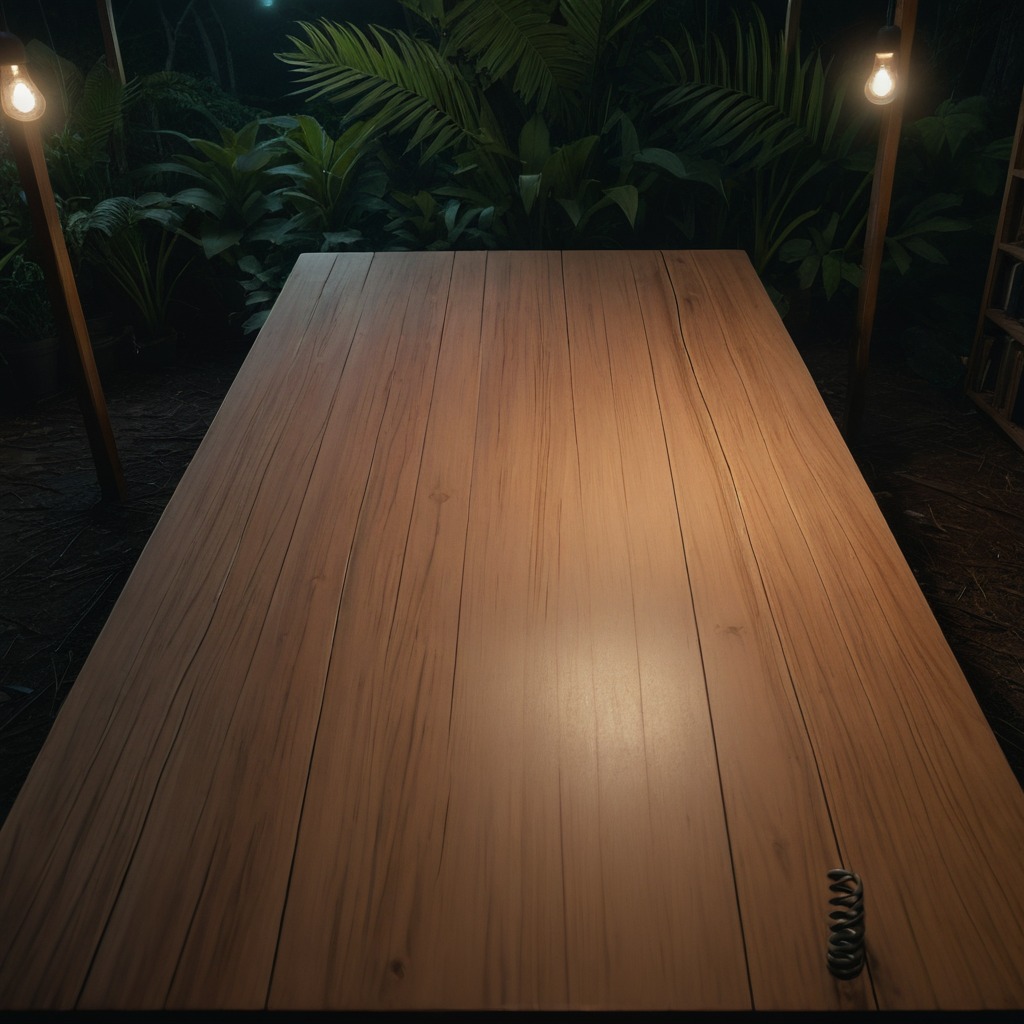
A coiled metal spring is lying on a wooden table inside a jungle field workshop tent at night.